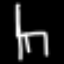
Label: chair